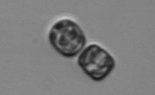
Label: Thalassiosira